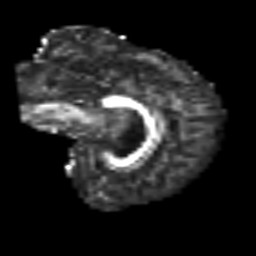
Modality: FA
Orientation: sagittal
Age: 68
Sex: female
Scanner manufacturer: siemens
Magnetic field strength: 3 T
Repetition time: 6.1 s
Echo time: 0.101 s